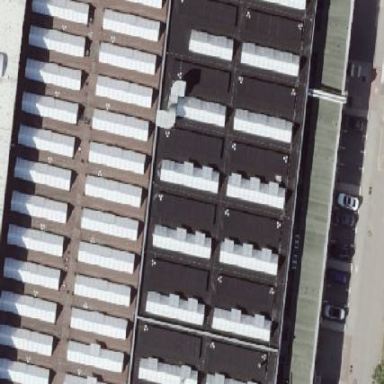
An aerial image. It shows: Industrial building.